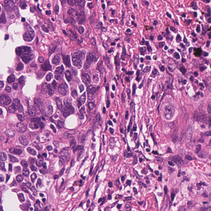
Tumor epithelial tissue: yes
Tumor-associated stroma tissue: yes
Normal tissue: no